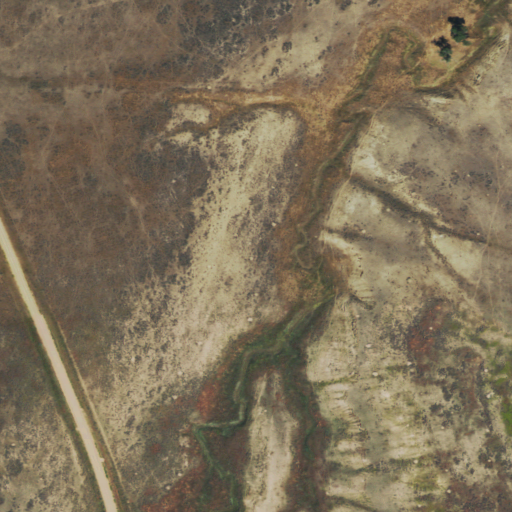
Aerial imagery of valley in Wyoming named Truk Draw containing shrub and grassland